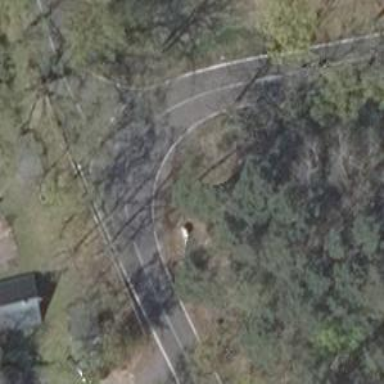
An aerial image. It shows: Secondary road with asphalt surface.